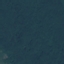
Land use / land cover class: Forest